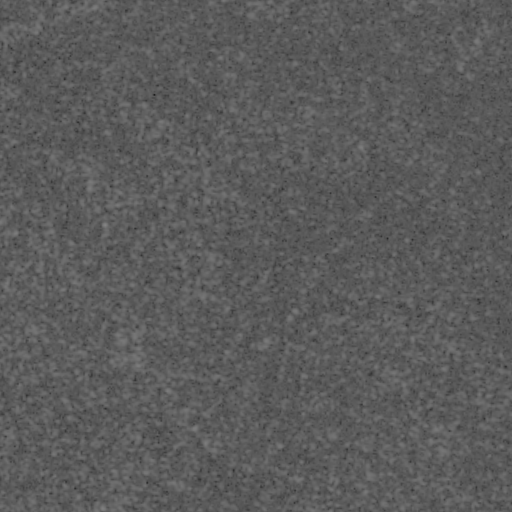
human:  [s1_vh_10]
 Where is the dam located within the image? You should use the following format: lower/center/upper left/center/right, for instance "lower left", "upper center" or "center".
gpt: The dam is located in the upper right of the image.
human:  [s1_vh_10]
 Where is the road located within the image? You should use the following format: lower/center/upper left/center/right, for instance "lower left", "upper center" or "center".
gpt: The road is located in the left of the image.
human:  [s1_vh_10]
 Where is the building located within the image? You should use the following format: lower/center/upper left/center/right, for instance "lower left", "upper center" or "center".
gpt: There is no building in the image.

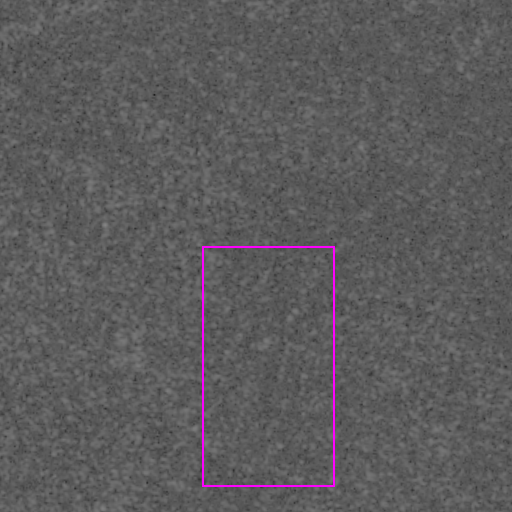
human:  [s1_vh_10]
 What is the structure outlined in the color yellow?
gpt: There is no yellow outline.
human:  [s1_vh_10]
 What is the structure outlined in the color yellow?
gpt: There is no structure outlined in yellow.